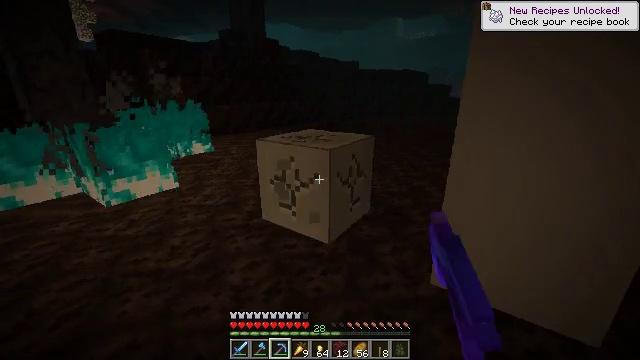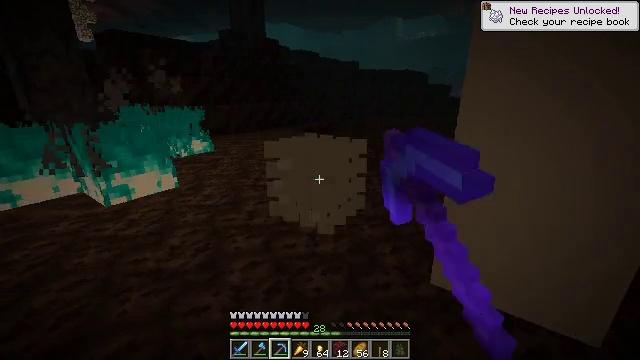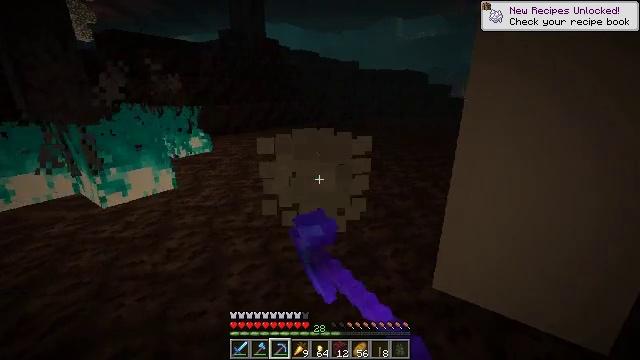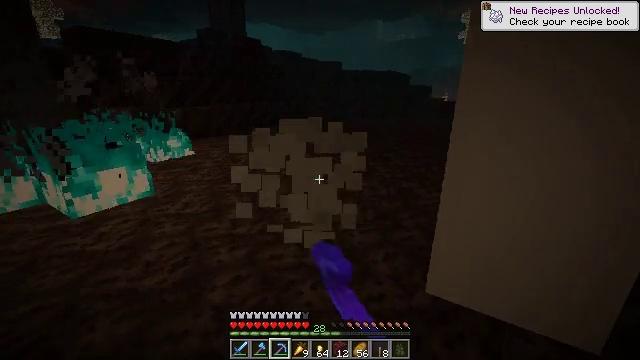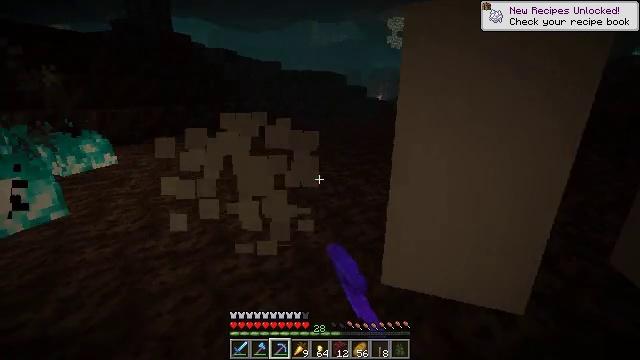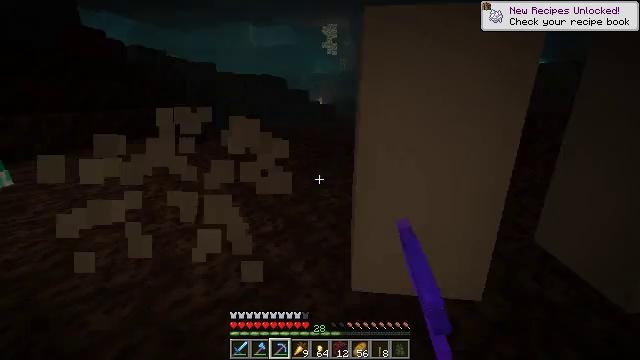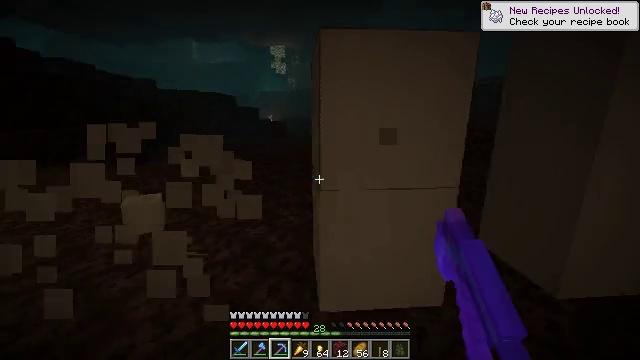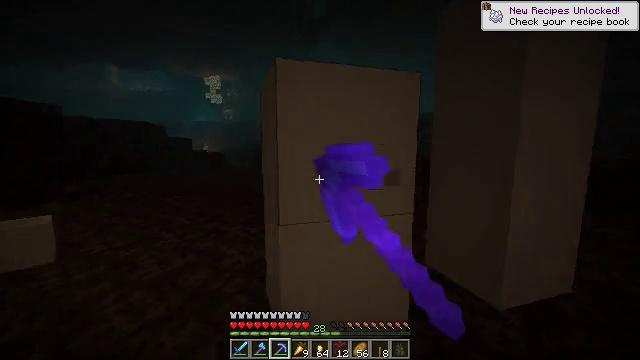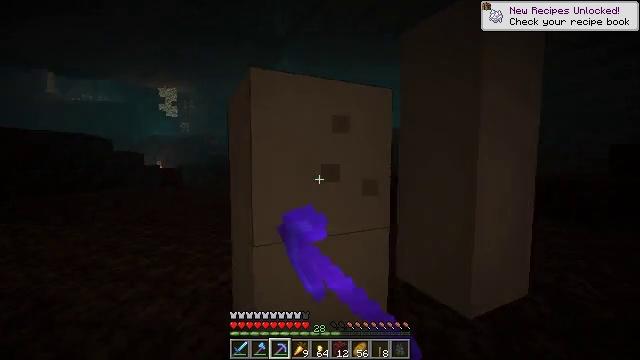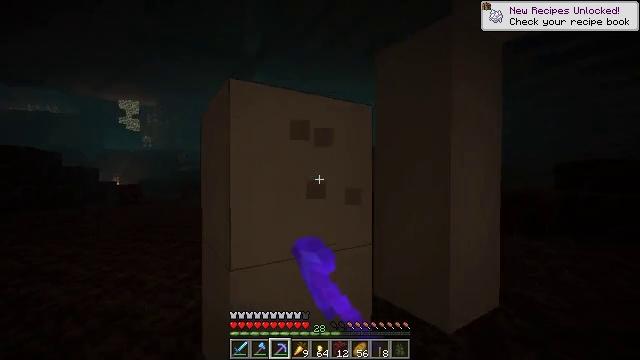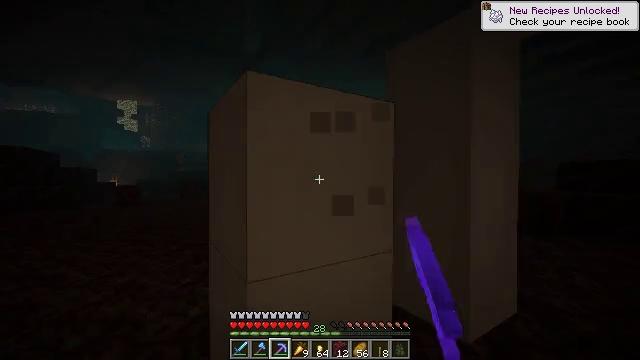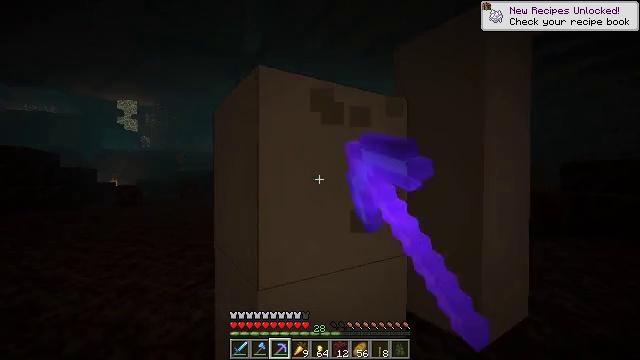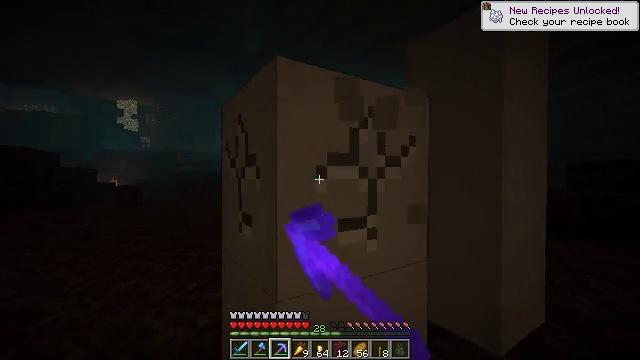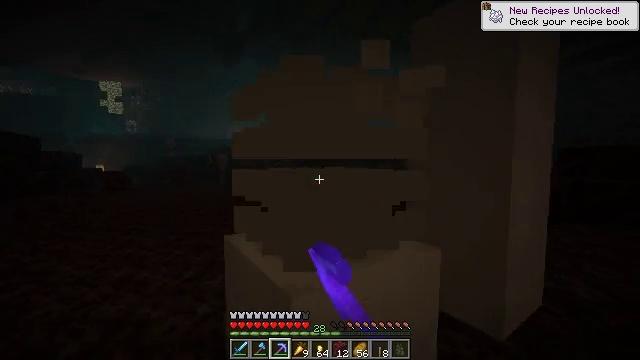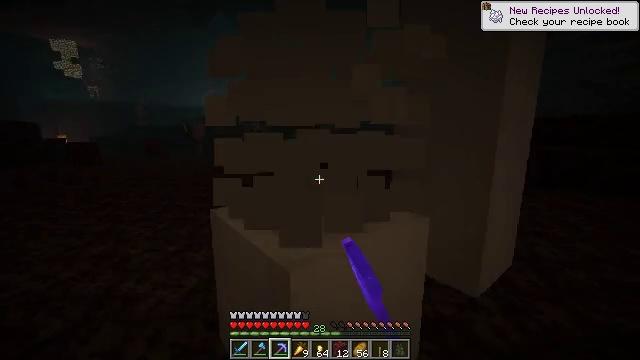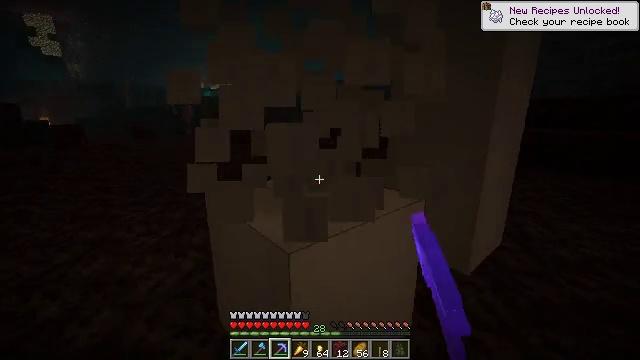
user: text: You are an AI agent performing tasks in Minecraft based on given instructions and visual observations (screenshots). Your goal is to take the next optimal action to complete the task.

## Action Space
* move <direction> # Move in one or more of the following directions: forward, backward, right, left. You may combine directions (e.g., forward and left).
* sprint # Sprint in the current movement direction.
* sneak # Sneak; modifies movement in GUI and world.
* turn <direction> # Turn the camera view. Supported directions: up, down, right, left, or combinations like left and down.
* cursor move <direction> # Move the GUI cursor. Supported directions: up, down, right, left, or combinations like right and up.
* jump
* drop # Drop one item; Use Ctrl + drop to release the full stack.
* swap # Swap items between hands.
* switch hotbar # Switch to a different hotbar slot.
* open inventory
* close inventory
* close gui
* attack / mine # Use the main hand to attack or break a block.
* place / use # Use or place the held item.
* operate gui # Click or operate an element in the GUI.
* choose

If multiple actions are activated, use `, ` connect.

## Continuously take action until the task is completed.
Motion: motion action
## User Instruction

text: Dig up the bone block in the desert or swamp biome.
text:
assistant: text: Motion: attack / mine
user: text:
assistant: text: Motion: move forward, attack / mine
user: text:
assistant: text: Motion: move forward and move left, turn right, attack / mine
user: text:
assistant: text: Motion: move forward and move left, turn right, attack / mine
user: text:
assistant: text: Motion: move forward and move left, turn right, attack / mine
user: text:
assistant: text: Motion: move forward and move left, turn right and up, attack / mine
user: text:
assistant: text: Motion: move forward and move left, turn right and up, attack / mine
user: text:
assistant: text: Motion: move forward and move left, turn right and up, attack / mine
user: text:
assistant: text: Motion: move forward and move left, turn right and up, attack / mine
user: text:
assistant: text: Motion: move forward and move left, attack / mine
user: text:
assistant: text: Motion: move forward and move left, attack / mine
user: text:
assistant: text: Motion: move forward and move left, attack / mine
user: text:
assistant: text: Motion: move forward and move left, turn right and down, attack / mine
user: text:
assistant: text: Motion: turn right and down, attack / mine
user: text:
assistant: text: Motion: turn right and down, attack / mine
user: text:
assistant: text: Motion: turn right and down, attack / mine
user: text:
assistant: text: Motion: move left, turn right and down, attack / mine
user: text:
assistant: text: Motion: move left, turn right and down, attack / mine
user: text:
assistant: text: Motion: move left, turn right and down, attack / mine
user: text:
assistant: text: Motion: attack / mine
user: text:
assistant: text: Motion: attack / mine
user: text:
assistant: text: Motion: attack / mine
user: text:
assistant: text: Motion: move left, attack / mine
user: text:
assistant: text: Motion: move left, turn right and down, attack / mine
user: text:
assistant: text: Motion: move left, turn right and down, attack / mine
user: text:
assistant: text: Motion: move left, attack / mine
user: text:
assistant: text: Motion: attack / mine
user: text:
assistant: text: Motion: attack / mine
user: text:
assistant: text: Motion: move forward, attack / mine
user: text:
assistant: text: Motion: move forward, turn right and up, attack / mine